Field crop: tomato
Growth stage: 2
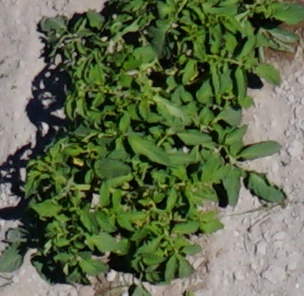
Species: tomato